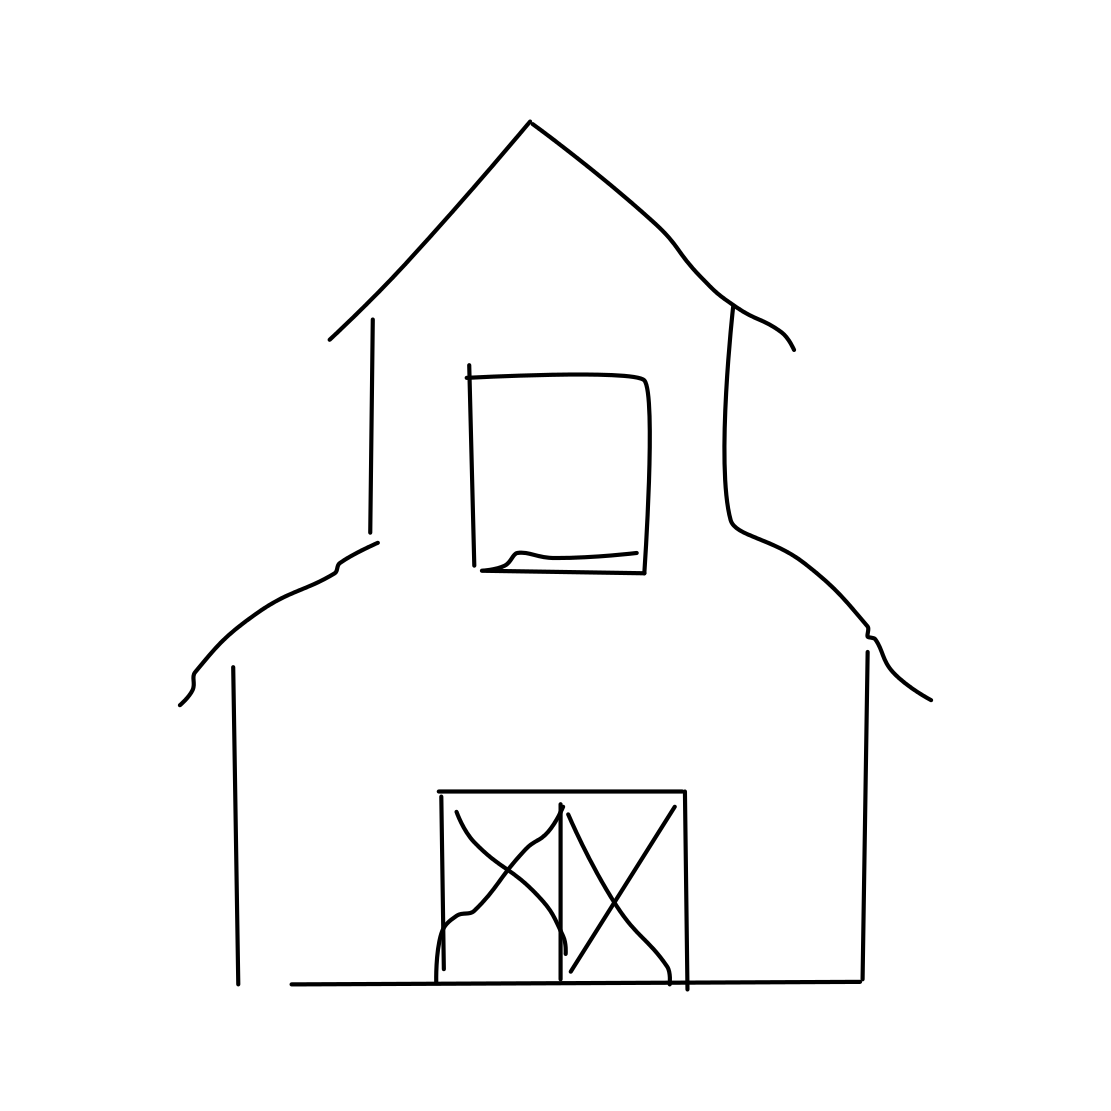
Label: barn